Question: I get an error when i run my code.

It gives a thread error:
> too many arguments
I am trying to get it to go through every link it finds, it's a webcrawler.
I don't know what I did wrong. Please let me know if you have an idea.
'''
def run(links):
try:
try:
import random
z = str(links[random.randint(0,len(links))]).replace("(","")
q = z.replace(")","")
m = q.replace(", 'http'","")
m = m[1:len(m)-1]
line = m
except:
with open("sites.txt", "r") as file:
import random
line = random.choice(file.readlines())
print(line)
with urllib.request.urlopen(line) as response:
html = response.read()
#use re.findall to get all the links
links = re.findall('"((http|ftp)s?://.*?)"', str(html))
a = 0
print(links)
with open("sites.txt", "a") as file:
while a != len(links):
z = str(links[a]).replace("(","")
q = z.replace(")","")
m = q.replace(", 'http'","")
m = m[1:len(m)-1]
l = m
t = threading.Thread(target=run, args=l)
t.start()
file.write(m + "
")
a += 1
except:
traceback.print_exc()
pass
import urllib.request
import re
import traceback
import threading
go = False
l = None
t = threading.Thread(target=run, args=l)
while go != True:
afd = input()
try:
with urllib.request.urlopen(afd) as response:
html = response.read()
go = True
except:
print("Error
make sure your using
http://www.
or https://www.
or the ip")
with open("sites.txt", "a") as file:
file.write(afd + "
")
#use re.findall to get all the links
links = re.findall('"((http|ftp)s?://.*?)"', str(html))
a = 0
print(links)
with open("sites.txt", "a") as file:
while a != len(links):
z = str(links[a]).replace("(","")
q = z.replace(")","")
m = q.replace(", 'http'","")
m = m[1:len(m)-1]
file.write(m + "
")
a += 1
while True:
try:
try:
import random
z = str(links[random.randint(0,len(links))]).replace("(","")
q = z.replace(")","")
m = q.replace(", 'http'","")
m = m[1:len(m)-1]
line = m
except:
with open("sites.txt", "r") as file:
import random
line = random.choice(file.readlines())
print(line)
with urllib.request.urlopen(line) as response:
html = response.read()
#use re.findall to get all the links
links = re.findall('"((http|ftp)s?://.*?)"', str(html))
a = 0
print(links)
with open("sites.txt", "a") as file:
while a != len(links):
z = str(links[a]).replace("(","")
q = z.replace(")","")
m = q.replace(", 'http'","")
m = m[1:len(m)-1]
l = m
t = threading.Thread(target=run, args=l)
t.start()
file.write(m + "
")
a += 1
except:
traceback.print_exc()
pass
'''
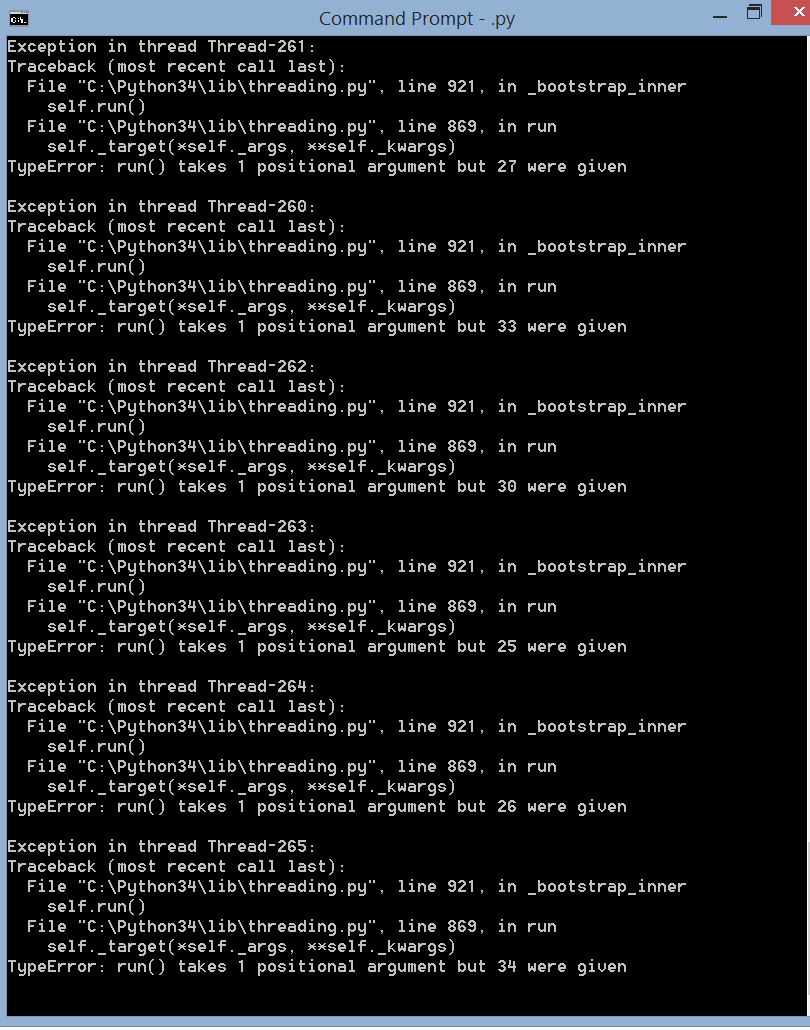
Answer: when creating the 'Thread' object you shuold pass the arguments not as a list. but as a tuple.
like this:
'''
t = threading.Thread(target=run, args=(l,))
t.start()
'''
this will solve your error.
BTW - since you are using python to crawl webpages. I would strongly recommend using <URL>